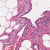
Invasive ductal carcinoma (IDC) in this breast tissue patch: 0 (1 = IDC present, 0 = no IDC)